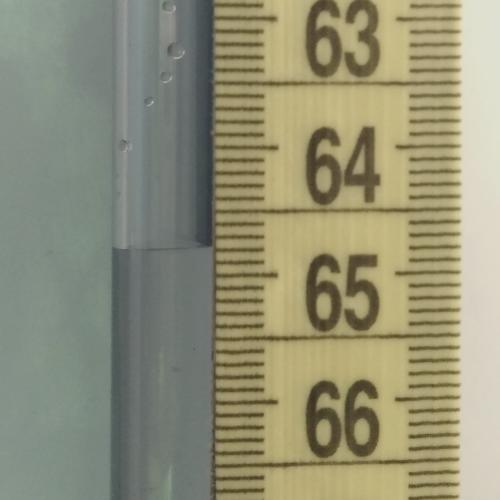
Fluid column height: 64.8 cm